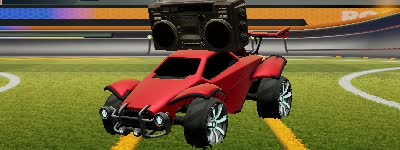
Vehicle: octane